Question: Since Android 5.0 large icons in notifications have color background:

For small icon, it is the accent color of notification ('Notification.Builder.setColor(int)'). How do I set it for large icon? Is it part of the actual image? If it is, what should the circle radius be?
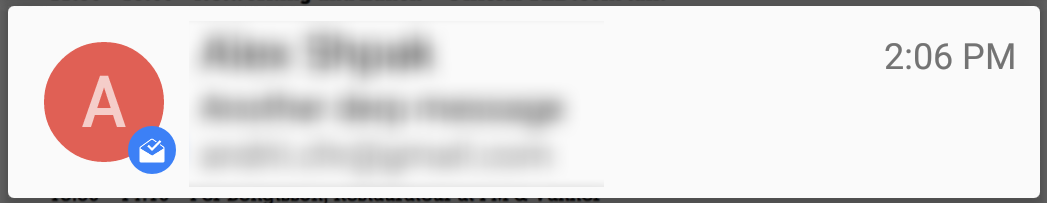
Answer: Yes, the color of the large icon is part of the actual image. The dimensions of the large icon on lollipop are with a optical view filling the entire image. So you should create an asset of 40x40dp with a circle of a 20dp radius.
You can set the notification's large icon as follows:
'''
NotificationCompat.Builder mBuilder = new NotificationCompat.Builder(context)
.setSmallIcon(R.drawable.notification_small_icon)
.setLargeIcon(notificationLargeIconBitmap)
.setContentTitle("Notification")
.setContentText("Content text")
.setColor(context.getResources().getColor(R.color.accent_color));
'''
If you need the large icon to be from a drawable resource you can get a 'Bitmap' instance like this:
'''
Bitmap notificationLargeIconBitmap = BitmapFactory.decodeResource(
context.getResources(),
R.drawable.notification_large_icon);
'''
If you want your notification to be displayed nicely with previous versions of android (), you should have a squared version of your large icon with a dimension of .